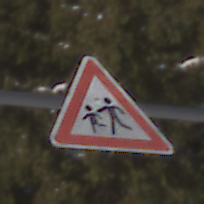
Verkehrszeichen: KinderRechts
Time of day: MorningAfternoon
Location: Outdoor (Special)
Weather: Clear
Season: Winter
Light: Natural